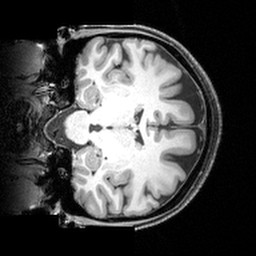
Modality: T1w
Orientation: coronal
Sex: female
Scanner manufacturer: siemens
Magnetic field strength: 3 T
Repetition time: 1.9 s
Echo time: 0.00397 s